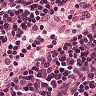
Metastatic tissue present: no